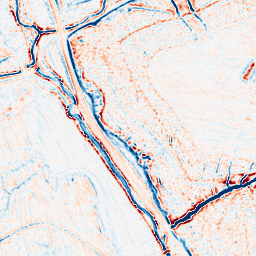
Category: edge_preserving
Decomposition family: bilateral
Decomposition parameters: d: 9
sigma_color: 100
sigma_space: 50
Upsampling method: bilinear
Upsampling parameters: scale: 8
Upsampling scale: 8